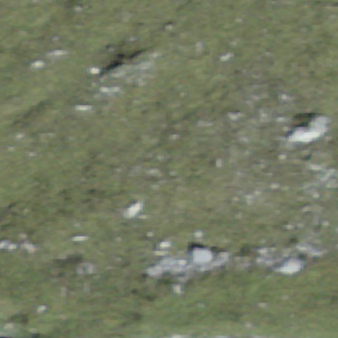
Label: other